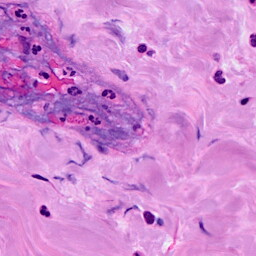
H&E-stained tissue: Breast